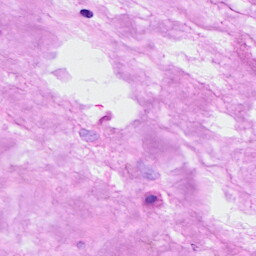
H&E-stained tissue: Breast